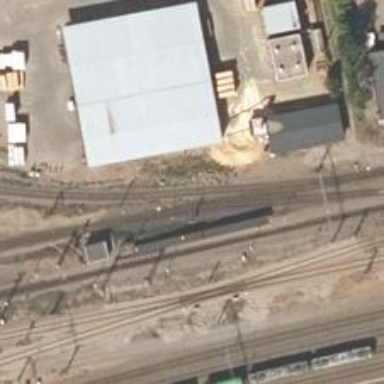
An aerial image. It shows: Railway signal.